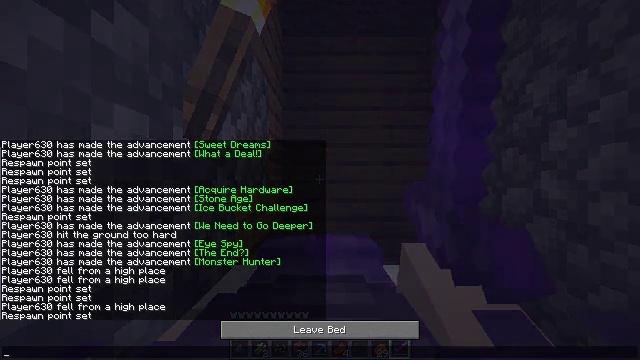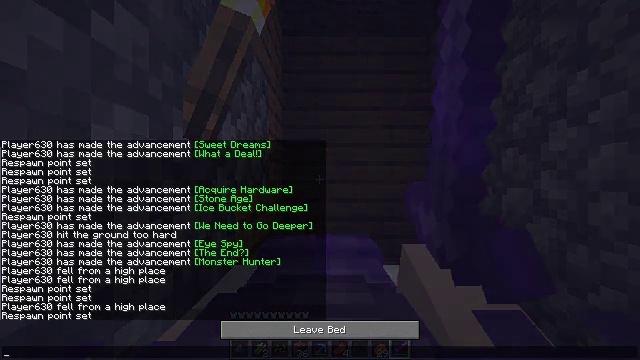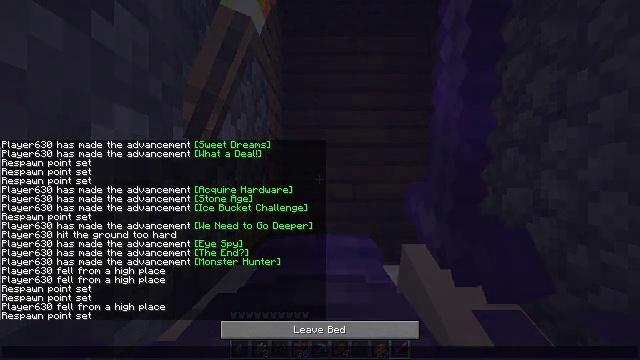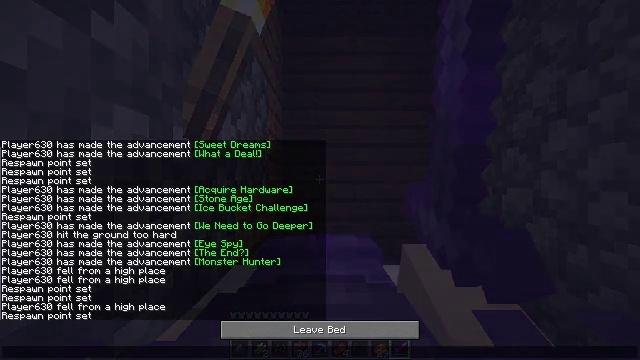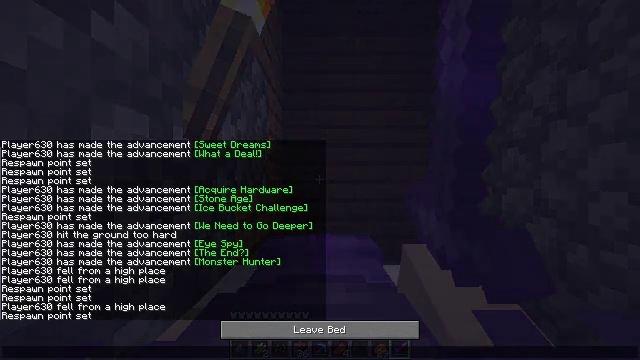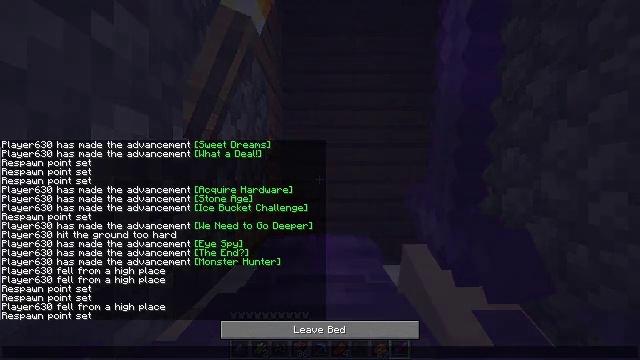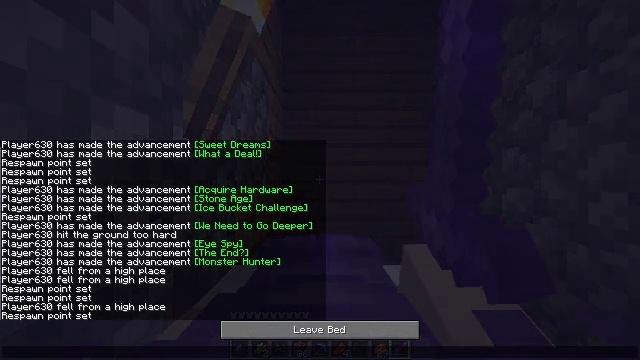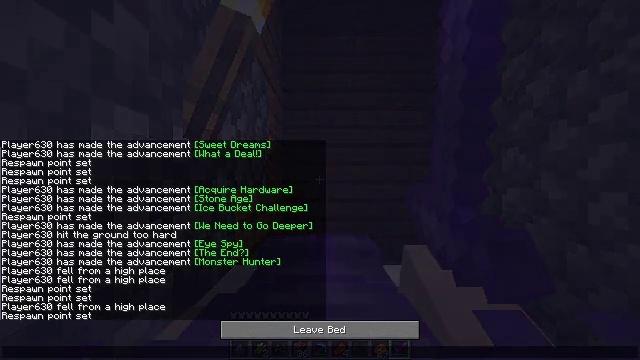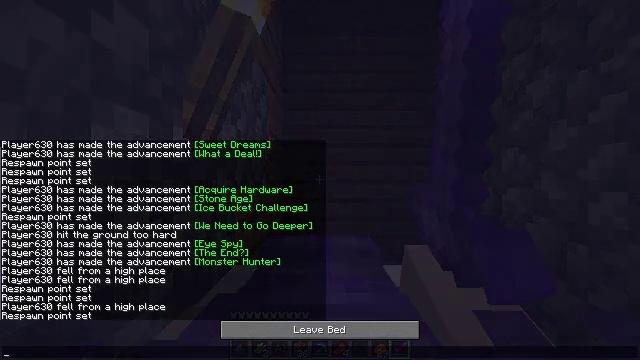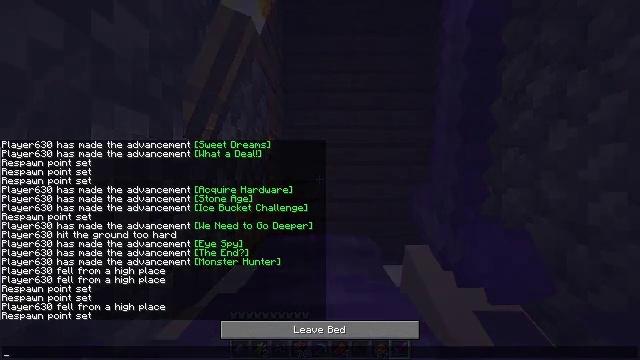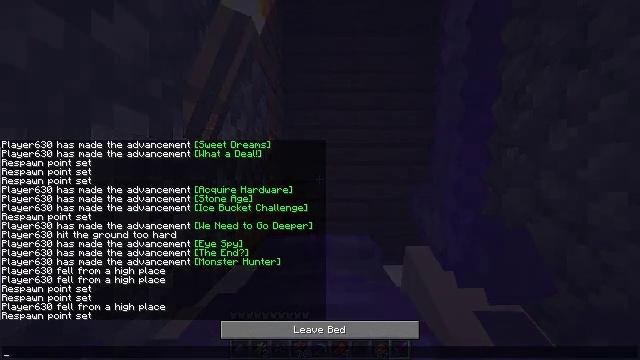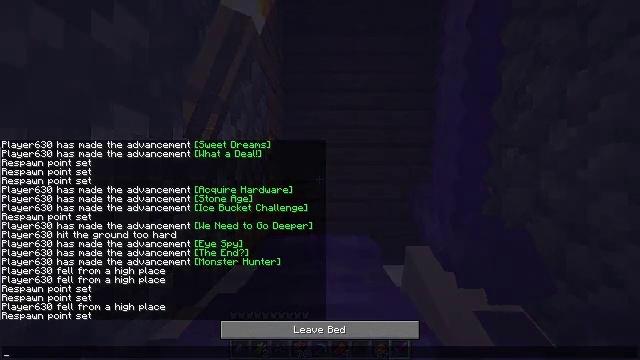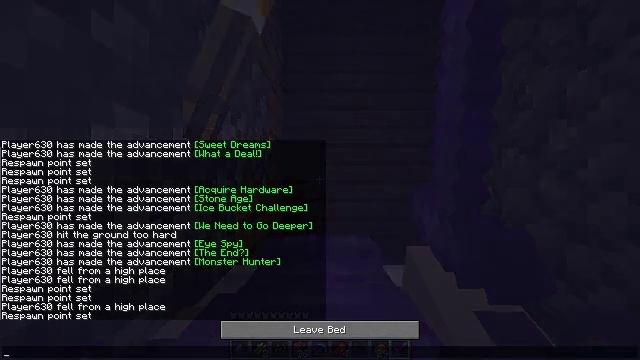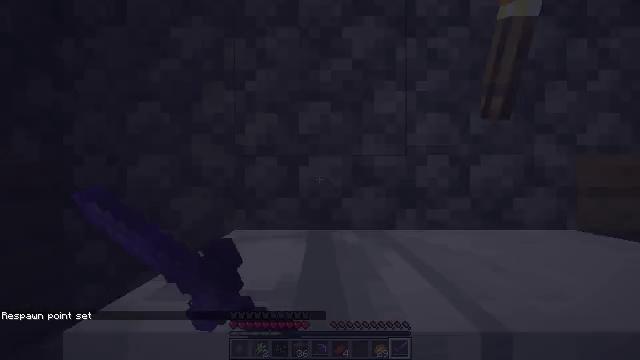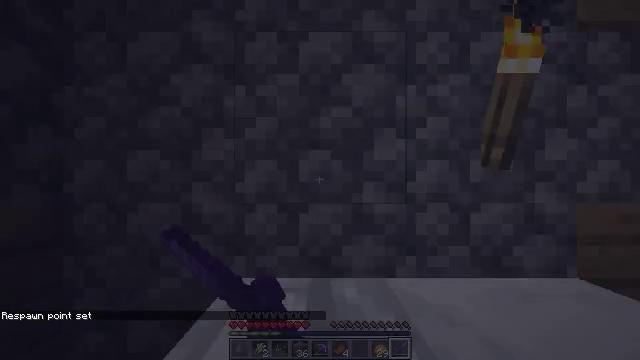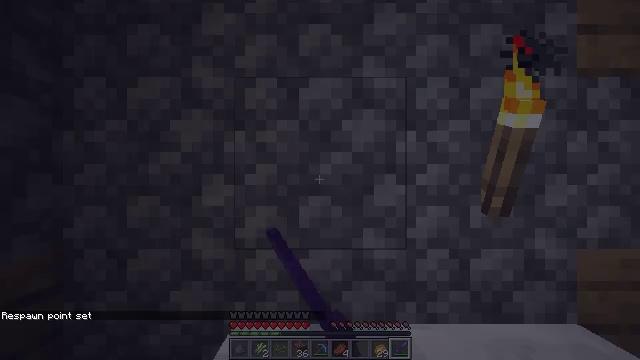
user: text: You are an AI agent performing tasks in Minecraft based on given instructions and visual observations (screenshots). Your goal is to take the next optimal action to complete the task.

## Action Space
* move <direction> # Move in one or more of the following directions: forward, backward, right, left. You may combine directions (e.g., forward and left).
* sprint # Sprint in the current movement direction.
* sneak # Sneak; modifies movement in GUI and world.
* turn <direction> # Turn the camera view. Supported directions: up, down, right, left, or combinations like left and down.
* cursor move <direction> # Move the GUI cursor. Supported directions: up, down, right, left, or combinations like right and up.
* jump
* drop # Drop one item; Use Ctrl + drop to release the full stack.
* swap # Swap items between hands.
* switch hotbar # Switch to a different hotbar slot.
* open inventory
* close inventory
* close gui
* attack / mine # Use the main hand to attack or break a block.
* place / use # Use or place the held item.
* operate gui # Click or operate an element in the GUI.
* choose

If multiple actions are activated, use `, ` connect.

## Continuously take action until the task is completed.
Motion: motion action
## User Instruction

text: Kill a zombie.
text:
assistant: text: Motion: no_op
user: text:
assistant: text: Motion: no_op
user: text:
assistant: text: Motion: no_op
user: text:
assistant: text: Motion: no_op
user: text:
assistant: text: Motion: no_op
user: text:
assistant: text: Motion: no_op
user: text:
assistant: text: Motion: no_op
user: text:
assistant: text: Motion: no_op
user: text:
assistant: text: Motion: no_op
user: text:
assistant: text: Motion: no_op
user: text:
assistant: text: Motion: no_op
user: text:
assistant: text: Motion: no_op
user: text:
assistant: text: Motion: no_op
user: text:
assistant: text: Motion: close gui
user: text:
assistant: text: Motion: no_op
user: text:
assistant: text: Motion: no_op
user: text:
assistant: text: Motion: no_op
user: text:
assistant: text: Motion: no_op
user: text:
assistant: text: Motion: no_op
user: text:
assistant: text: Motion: no_op
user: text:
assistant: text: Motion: no_op
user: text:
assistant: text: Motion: no_op
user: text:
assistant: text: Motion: no_op
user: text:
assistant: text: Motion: no_op
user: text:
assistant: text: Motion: no_op
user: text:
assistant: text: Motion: no_op
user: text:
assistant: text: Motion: no_op
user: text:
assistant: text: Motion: no_op
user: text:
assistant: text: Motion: no_op
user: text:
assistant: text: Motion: no_op